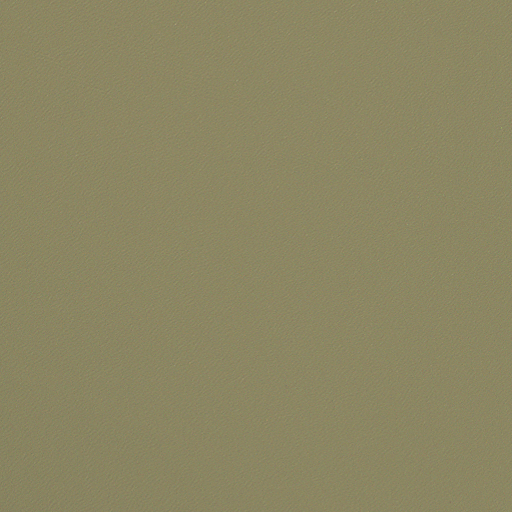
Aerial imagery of island in Maryland named Stump Island (historical) containing only open water